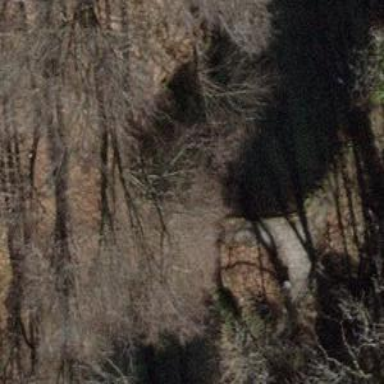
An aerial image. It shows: Unpaved footway.